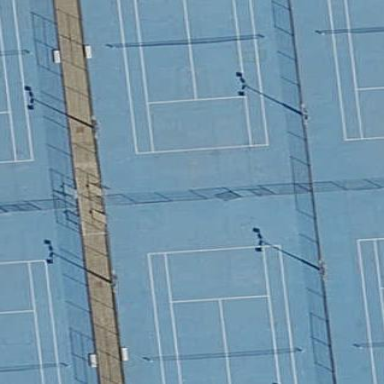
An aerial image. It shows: Tennis court on pitch.